Question: I have two div's that I am trying to put space between '<div id="menu">' and '<div class="Content">'.
Here is a screenshot of what it currently looks like and as you can see the image is right up against the bottom of the navigation menu.

I have added margins to both of them, but so far nothing that I do has worked. No amount of pixels has given any space between my navigation and the page content.
I have a margin-bottom on the '<div class="Logo">' and that worked to put space below it so I just can't seem to figure out what I cant put space below the navigation and/or above the content.
HTML:
'''
<!DOCTYPE html>
<html>
<head>
<title>EGLT Home</title>
<link rel="stylesheet" type="text/css" href="site.css" />
<script language="javascript" type="text/javascript" src="responsivemenu.js"></script>
</head>
<body>
<div class="box-effect">
<div class="Header">
<div class="Logo">
<img src="images/EverClearLogo.png" width="306px" height="125px" alt="Company Logo" />
</div>
<div class="Contact-Info">
<a href="mailto:evercleargl@gmail.com""><img src="images/icon_Email.png" width="50px" height="50px" alt="Email Ever Clear" /></a>
<a href="https://www.facebook.com/evercleargl"><img src="images/icon_Facebook.png" width="50px" height="50px" alt="Ever Clear Facebook Page" /></a>
<a href="contact.html"><img src="images/icon_Phone.png" width="50px" height="50px" alt="Go To Contact Us Page" /></a>
</div>
<div id="menu" class="nav">
<ul>
<li><a href='index.html' title=""><span class="icon"><i aria-hidden="true" class="icon-home"></i><span></span>Home</span></a></li>
<li><a href='about.html' title=""><span class="icon"><i aria-hidden="true" class="icon-newspaper"></i><span></span>About Us</span></a></li>
<li><a href='services.html' title=""><span class="icon"><i aria-hidden="true" class="icon-hammer"></i><span></span>Services</span></a></li>
<li><a href='gallery.html' title=""><span class="icon"><i aria-hidden="true" class="icon-image"></i><span></span>Gallery</span></a></li>
<li><a href='contact.html' title=""><span class="icon"><i aria-hidden="true" class="icon-phone"></i><span></span>Contact Us</span></a></li>
</ul>
</div>
</div>
<div class="Content">
<div class="Home-Left">
<img src="images/EverClearEdited.jpg" width="547px" height="315px" alt="Ever Clear Grading Landscaping Trucking" />
</div>
<div class="Home-Right">
</div>
</div>
<div class="Footer">
<div class="Copyright">
&copy; Copyright: Jason Milam - 2015
</div>
</div>
</div>
</body>
</html>
'''
CSS:
'''
/* SHARED STYLES */
body {
color: #333;
font-size: .85em;
font-family: "Segoe UI", Verdana, Helvetica, Sans-Serif;
background-image: url("images/RedHexagons.jpg");
}
.Header {
height: 125px;
width: 100%;
position: relative;
margin-bottom: 20px;
}
.Footer {
float: left;
clear: left;
}
.box-effect {
margin-left: auto;
margin-right: auto;
margin-top: 25px;
margin-bottom: 25px;
width: 90%;
padding: 25px;
background-color:#FFF;
background: rgba(255,255,255,0.85);
border-radius: 15px;
overflow: hidden;
}
.Logo {
width: 306px;
margin-bottom: 20px;
}
.Contact-Info {
font-size: 20px;
display: block;
position: absolute;
right: 0;
top: 0;
}
.Copyright {
margin-top: 10px;
}
/* HOME PAGE STYLES */
.Content {
margin-top: 30px;
}
.Home-Left {
width: 50%;
float: left;
}
.Home-Right {
width: 50%;
}
/* NAVIGATION MENU */
@font-face {
font-family: 'icomoon';
src:url('fonts/icomoon.eot?8n7hjk');
src:url('fonts/icomoon.eot?#iefix8n7hjk') format('embedded-opentype'),
url('fonts/icomoon.woff?8n7hjk') format('woff'),
url('fonts/icomoon.ttf?8n7hjk') format('truetype'),
url('fonts/icomoon.svg?8n7hjk#icomoon') format('svg');
font-weight: normal;
font-style: normal;
}
@media screen and (-webkit-min-device-pixel-ratio:0) {
@font-face {
font-family: 'icomoon';
src: url('fonts/icomoon.svg?8n7hjk#icomoon') format('svg');
}
}
[class^="icon-"], [class*=" icon-"] {
font-family: 'icomoon';
speak: none;
font-style: normal;
font-weight: normal;
font-variant: normal;
text-transform: none;
line-height: 1;
/* Better Font Rendering */
-webkit-font-smoothing: antialiased;
-moz-osx-font-smoothing: grayscale;
}
#menu {
display: block;
margin-bottom: 20px;
}
.icon-home:before {
content: "\e900";
}
.icon-newspaper:before {
content: "\e904";
}
.icon-image:before {
content: "\e90d";
}
.icon-phone:before {
content: "\e942";
}
.icon-hammer:before {
content: "\e996";
}
.icon-menu:before {
content: "\e9bd";
}
/* Global CSS for all screen sizes */
.nav {
display: block;
margin-bottom:30px;
}
.nav ul {
max-width: 1200px;
margin: auto;
padding: 0;
list-style: none;
font-size: 1em;
font-weight: 300;
}
.nav li span {
display: block;
}
.nav a {
display: block;
color: rgba(249, 249, 249, .9);
text-decoration: none;
transition: color .5s, background .5s, height .5s;
}
.nav i{
/* Make the font smoother for Chrome */
transform: translate3d(0, 0, 0);
}
/* Remove the blue Webkit background when element is tapped */
a, button {
-webkit-tap-highlight-color: rgba(0,0,0,0);
}
/* Hover effect for nav menu */
.no-touch .nav ul:hover a {
color: rgba(0, 0, 0, .5);
}
.no-touch .nav ul:hover a:hover {
color: rgba(0, 0, 0, 0.99);
}
.nav li:nth-child(6n+1) {
background: #000000;
}
.nav li:nth-child(6n+2) {
background: #000000;
}
.nav li:nth-child(6n+3) {
background: #000000;
}
.nav li:nth-child(6n+4) {
background: #000000;
}
.nav li:nth-child(6n+5) {
background: #000000;
}
.no-touch .nav li:nth-child(6n+1) a:hover,
.no-touch .nav li:nth-child(6n+1) a:active,
.no-touch .nav li:nth-child(6n+1) a:focus {
border-bottom: 4px solid #E36220;
}
.no-touch .nav li:nth-child(6n+2) a:hover,
.no-touch .nav li:nth-child(6n+2) a:active,
.no-touch .nav li:nth-child(6n+2) a:focus {
border-bottom: 4px solid #E36220;
}
.no-touch .nav li:nth-child(6n+3) a:hover,
.no-touch .nav li:nth-child(6n+3) a:active,
.no-touch .nav li:nth-child(6n+3) a:focus {
border-bottom: 4px solid #E36220;
}
.no-touch .nav li:nth-child(6n+4) a:hover,
.no-touch .nav li:nth-child(6n+4) a:active,
.no-touch .nav li:nth-child(6n+4) a:focus {
border-bottom: 4px solid #E36220;
}
.no-touch .nav li:nth-child(6n+5) a:hover,
.no-touch .nav li:nth-child(6n+5) a:active,
.no-touch .nav li:nth-child(6n+5) a:focus {
border-bottom: 4px solid #E36220;
}
/* Place the icon */
.icon {
padding-top: 1.4em;
}
.icon + span {
margin-top: 2.1em;
transition: margin .5s;
}
/* Animating the height of the element*/
.nav a {
height: 7em;
}
/* Making the text follow the height animation */
.no-touch .nav a:hover .icon + span {
margin-top: 3.2em;
transition: margin .5s;
}
/* Positioning the icons and preparing for the animation*/
.nav i {
position: relative;
display: inline-block;
margin: auto;
padding:0.4em;
border-radius: 50%;
font-size: 1.8em;
box-shadow: 0 0 0 0.8em transparent;
background: rgba(255,255,255,0.1);
transform: translate3d(0, 0, 0);
transition: box-shadow .6s ease-in-out;
}
/* Styling the toggle menu link and hiding it */
.nav .navtoogle{
display: none;
width: 100%;
padding: 0.5em 0.5em 0.8em;
font-family: 'Lato',Calibri,Arial,sans-serif;
font-weight: normal;
text-align: left;
color: rgb(7, 16, 15);
font-size: 1.2em;
background: none;
border: none;
border-bottom: 4px solid rgb(221, 221, 221);
cursor: pointer;
}
.navtoogle i{
z-index:-1;
}
.icon-menu {
position: relative;
top: 3px;
line-height: 0;
font-size: 1.6em;
}
/* RESPONSIVE STYLES */
@media (min-width: 800px) {
/* Transforms the list into a horizontal navigation */
.nav li {
float: left;
width: 16.66666666666667%;
text-align: center;
transition: border .5s;
}
.nav a {
display: block;
width: auto;
}
}
/* The "tablet" and "mobile" version */
@media (max-width: 799.9px) {
/* Instead of adding a border, we transition the background color */
.no-touch .nav ul a:hover,
.no-touch .nav ul a:active,
.no-touch .nav ul a:focus {
background: #000000;
}
.nav ul li {
transition: background 0.5s;
}
}
/* CSS for a 2x3 columns version */
@media (min-width: 520px) and (max-width: 799px) {
/* Creating the 2 column layout using floating elements once again */
.nav li {
display: block;
float: left;
width: 50%;
height: 90px;
}
/* Adding some padding to make the elements look nicer */
.nav a {
padding-left: 1em;
}
/* Displaying the icons on the left, and the text on the right side using inline-block */
.nav li span,
.nav li span.icon {
display: inline-block;
}
.nav li span.icon {
width: 50%;
}
.nav li .icon + span {
font-size: 1em;
}
.icon + span {
position: relative;
/*top: -0.2em*/
}
/* Adapting the animation for smaller screens*/
.nav li i {
display: inline-block;
padding: 8% 9%;
border: 4px solid transparent;
border-radius: 50%;
font-size: 1.5em;
background: rgba(255,255,255,0.1);
transition: border .5s;
}
/* Transition effect on the border color */
.no-touch .nav li:hover i,
.no-touch .nav li:active i,
.no-touch .nav li:focus i {
border: 4px solid rgba(255,255,255,0.1);
}
}
/* Adapting the font size and width for smaller screns*/
@media (min-width: 32.5em) and (max-width: 38.688em) {
.nav li span.icon {
width: 50%;
}
.nav li .icon + span {
font-size: 0.9em;
}
}
@media (max-width: 32.438em) {
/* Unhiding the styled menu link */
.nav .navtoogle{
margin: auto;
display: block;
}
/* Animating the height of the navigation when the button is clicked */
/* If JavaScript is disabled, the menu stays open */
.no-js .nav ul {
max-height: 30em;
overflow: hidden;
}
/* When JavaScript is enabled, we hide the menu */
.js .nav ul {
max-height: 0em;
overflow: hidden;
}
/* Displaying the menu when the user has clicked on the button */
.js .nav .active + ul {
max-height: 30em;
overflow: hidden;
transition: max-height .4s;
}
/* Adapting the layout of the menu for smaller screens */
.nav li span {
display: inline-block;
height: 100%;
}
.nav a {
padding: 0.5em;
}
.icon + span {
margin-left: auto;
font-size: 0.8em;
}
.nav li {
border-left: 8px solid #E36220;
}
/* make the nav bigger on touch screens */
.touch .nav a {
padding: 0.8em;
}
}
'''
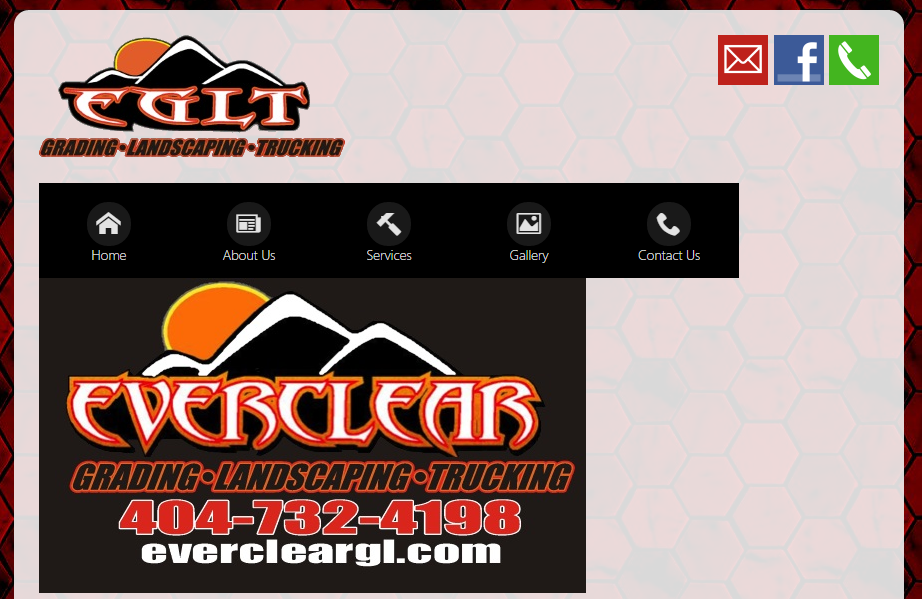
Answer: The reason the margin-bottom is working as applied to .menu is two-fold. First, there is a height on .Header that is smaller than the content it contains. Second, your floating all of the li elements left, thus .menu really has no height. If you remove the height from .Header, and remove float:left from the li elements, and instead use display:inline-block on them, the margin works.
Then your li elements will need to be fixed a bit so there's not space in between them.